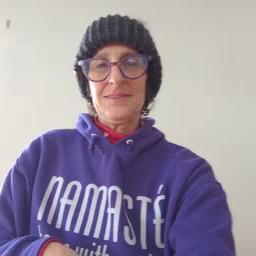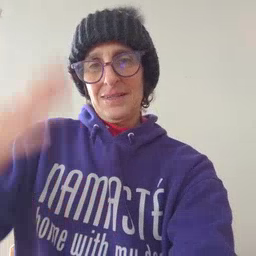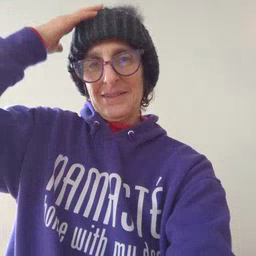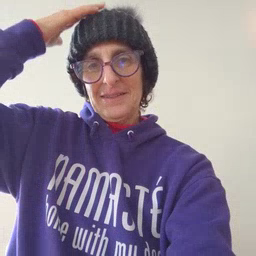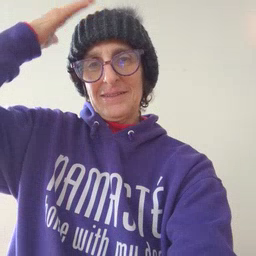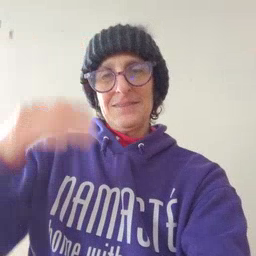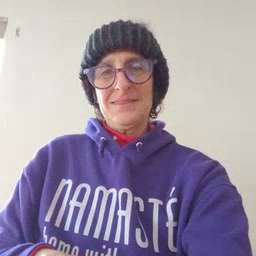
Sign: hat